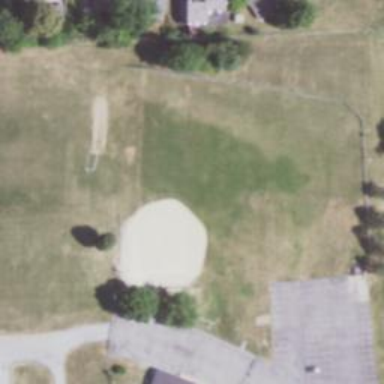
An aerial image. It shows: Baseball pitch for leisure and sports activities.